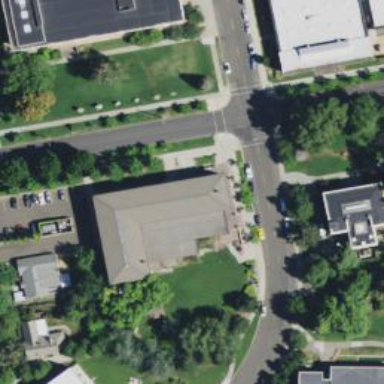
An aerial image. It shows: College building.